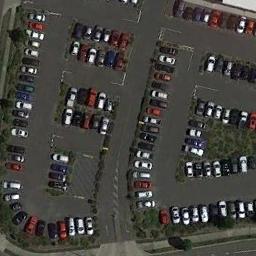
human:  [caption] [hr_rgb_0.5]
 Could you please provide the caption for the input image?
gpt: The parking lot has lots of parked cars of different colors .

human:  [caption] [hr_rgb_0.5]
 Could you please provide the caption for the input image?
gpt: The parking lot is full of cars next to some trees .

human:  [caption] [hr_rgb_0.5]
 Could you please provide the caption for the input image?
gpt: Seventy percent of the parking spaces in the parking lot are occupied .

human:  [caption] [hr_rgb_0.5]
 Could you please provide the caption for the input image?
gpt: There are many different colored cars in the parking lot .

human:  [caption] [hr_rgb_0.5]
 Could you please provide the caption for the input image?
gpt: There are some cars on the parking lot .